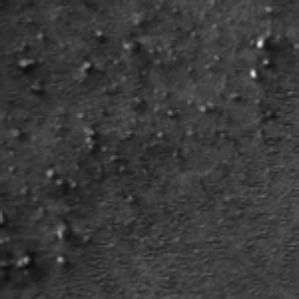
Label: frost